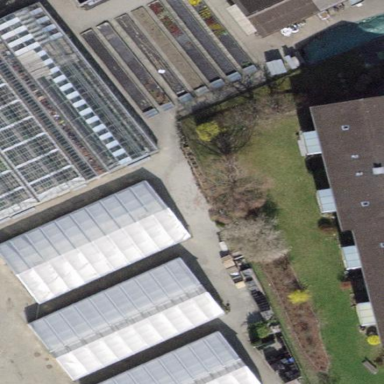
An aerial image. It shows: Greenhouse.